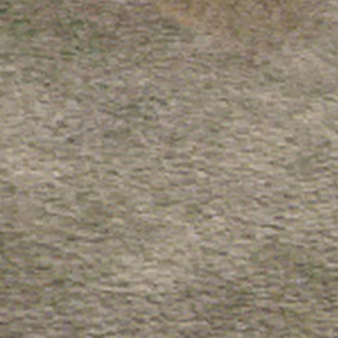
Label: other